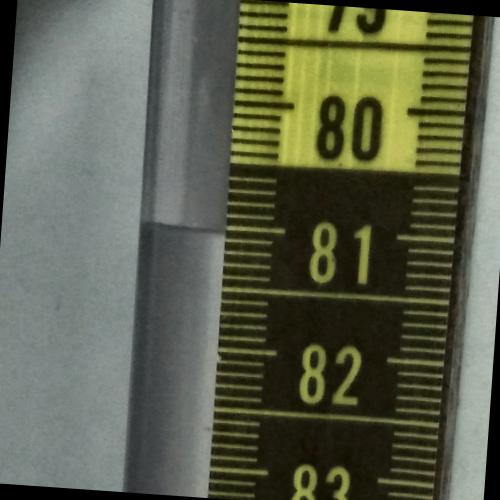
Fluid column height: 81.0 cm